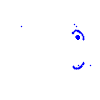
Particle: kaon